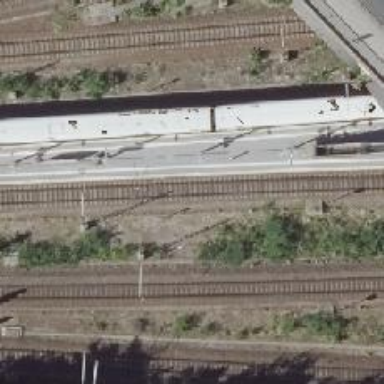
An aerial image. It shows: Railway signal.